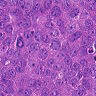
Metastatic tissue present: yes